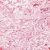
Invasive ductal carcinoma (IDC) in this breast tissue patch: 0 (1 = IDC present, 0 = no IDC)